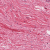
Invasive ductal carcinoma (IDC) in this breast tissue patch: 0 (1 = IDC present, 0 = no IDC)